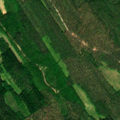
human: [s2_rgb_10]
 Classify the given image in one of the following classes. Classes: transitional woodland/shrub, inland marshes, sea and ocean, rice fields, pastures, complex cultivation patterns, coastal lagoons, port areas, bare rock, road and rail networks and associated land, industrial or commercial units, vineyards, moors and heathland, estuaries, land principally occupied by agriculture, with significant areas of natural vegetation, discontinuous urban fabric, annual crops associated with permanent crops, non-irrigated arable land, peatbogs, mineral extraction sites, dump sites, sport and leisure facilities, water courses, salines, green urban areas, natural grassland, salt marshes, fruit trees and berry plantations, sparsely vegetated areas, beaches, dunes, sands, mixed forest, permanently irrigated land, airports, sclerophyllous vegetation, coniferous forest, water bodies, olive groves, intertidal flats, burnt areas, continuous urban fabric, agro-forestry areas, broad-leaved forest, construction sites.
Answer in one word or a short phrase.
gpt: coniferous forest, mixed forest